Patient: sex F, age 54
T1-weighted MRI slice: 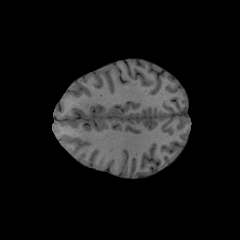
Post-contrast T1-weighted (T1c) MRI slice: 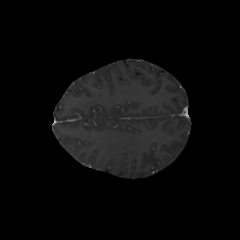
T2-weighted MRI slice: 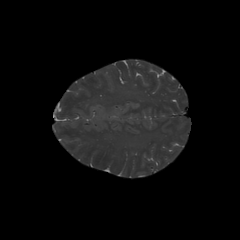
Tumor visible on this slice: no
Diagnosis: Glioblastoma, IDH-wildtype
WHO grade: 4